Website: crate-barrel
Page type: delivery-shipping
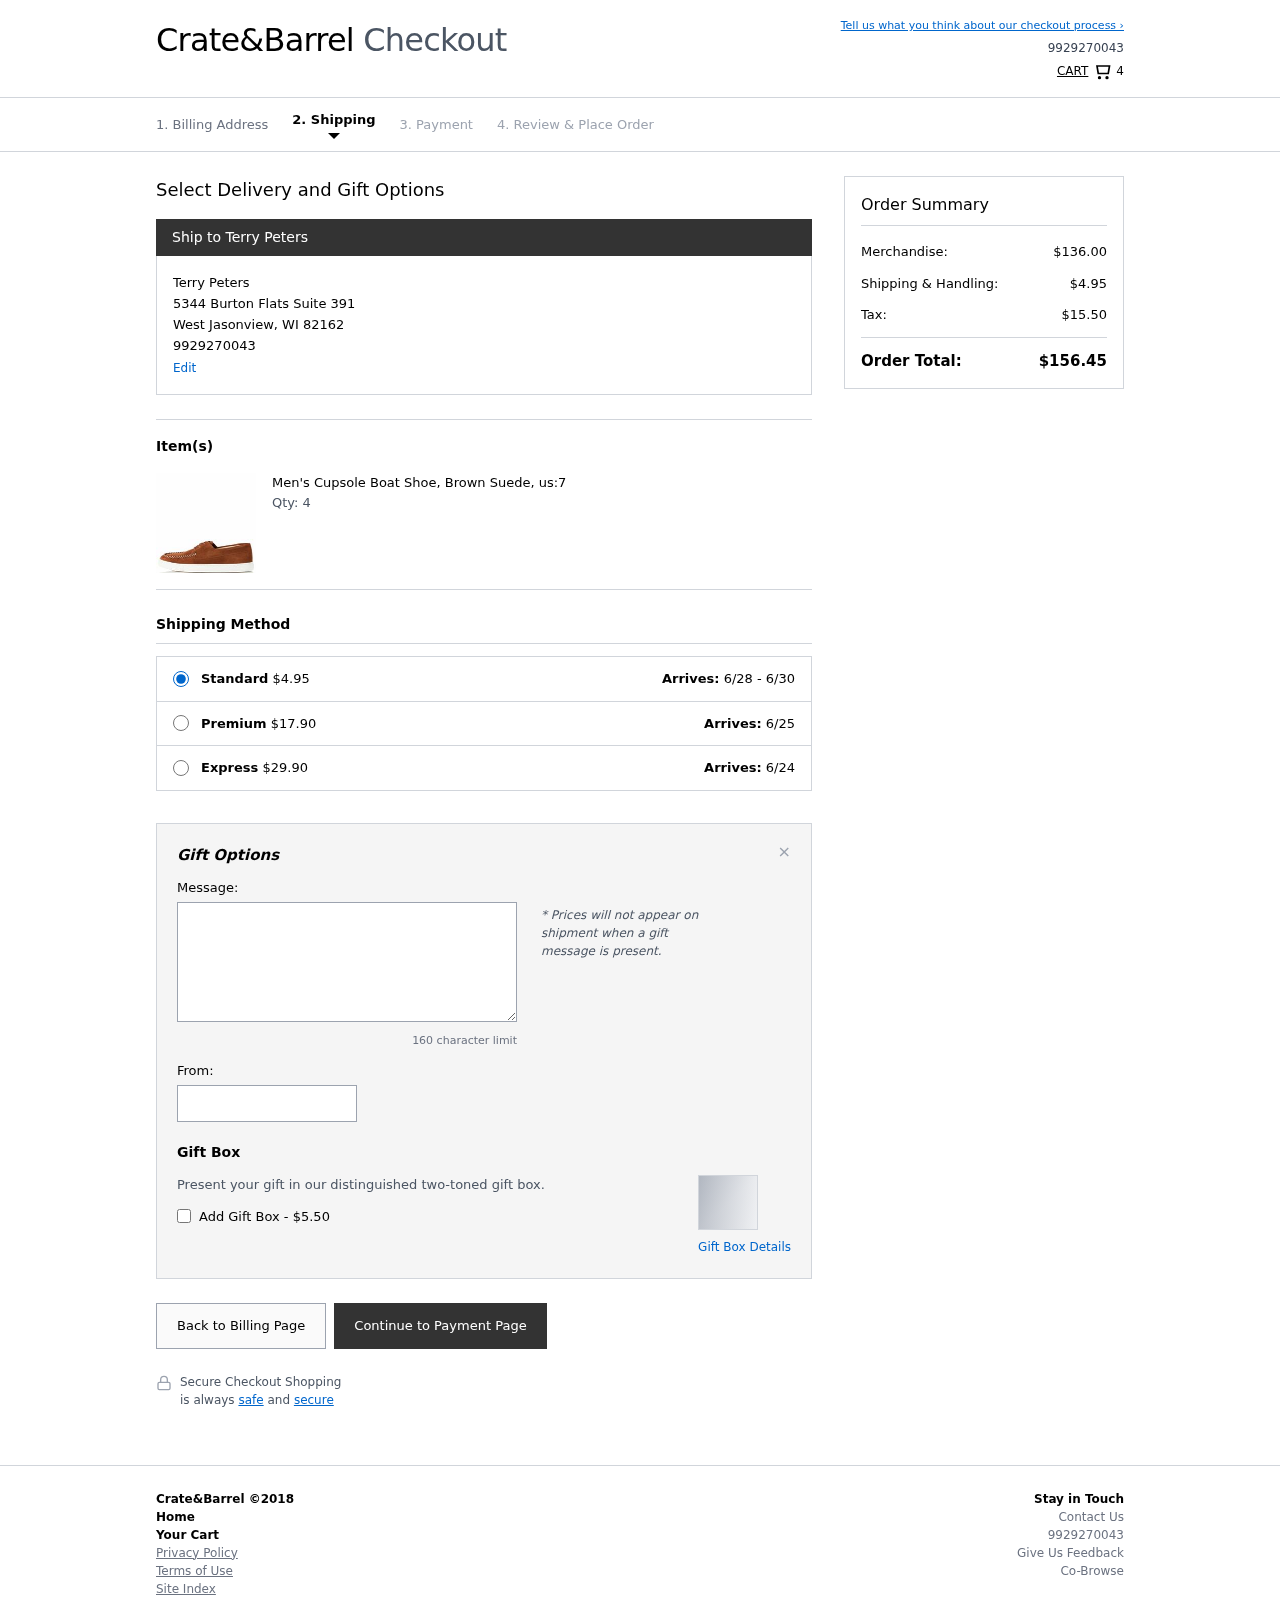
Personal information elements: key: PII_CITY
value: West Jasonview
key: PII_FULLNAME
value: Terry Peters
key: PII_PHONE
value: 9929270043
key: PII_POSTCODE
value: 82162
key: PII_STATE_ABBR
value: WI
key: PII_STREET
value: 5344 Burton Flats Suite 391
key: PII_FIRSTNAME
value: Terry
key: PII_LASTNAME
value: Peters
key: PII_FULLNAME2
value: Terry Peters
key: PII_FULLNAME3
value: Terry Peters
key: PII_FIRSTNAME2
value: Terry
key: PII_FIRSTNAME3
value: Terry
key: PII_LASTNAME2
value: Peters
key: PII_LASTNAME3
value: Peters
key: PII_FIRSTNAME_DERIVED
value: Terry
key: PII_LASTNAME_DERIVED
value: Peters
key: PII_FULLNAME_DERIVED
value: Terry Peters
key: PII_NAME_FULL_DERIVED
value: Terry Peters
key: PII_PHONE_LINE
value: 0043
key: PII_PHONE_SUFFIX
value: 0043
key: PII_PHONE2
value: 9929270043
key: PII_PHONE3
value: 9929270043
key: PII_PHONE_NUMERIC
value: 9929270043
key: PII_PHONE2_NUMERIC
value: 9929270043
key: PII_PHONE3_NUMERIC
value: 9929270043
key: PII_PHONE_DIGITS
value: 9929270043
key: PII_PHONE_LAST4
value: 0043
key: PII_GIFT_MESSAGE
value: Hey Gabriel, I thought these brown suede boat shoes would be perfect for those sunny days ahead. Can’t wait to see you rock them while we hit the water! Enjoy!
Terry
Product elements: key: PRODUCT1_NAME
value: Men's Cupsole Boat Shoe, Brown Suede, us:7
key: PRODUCT1_QUANTITY
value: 4
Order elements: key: ORDER_NUM_ITEMS
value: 4
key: ORDER_SHIPPING_COST
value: $4.95
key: ORDER_DELIVERY_DATE
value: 6/28 - 6/30
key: PREMIUM_SHIPPING_COST
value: $17.90
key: PREMIUM_DELIVERY_DATE
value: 6/25
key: EXPRESS_SHIPPING_COST
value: $29.90
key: EXPRESS_DELIVERY_DATE
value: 6/24
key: ORDER_SUBTOTAL
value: $136.00
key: ORDER_SHIPPING_COST2
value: $4.95
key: ORDER_TAX
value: $15.50
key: ORDER_TOTAL
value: $156.45